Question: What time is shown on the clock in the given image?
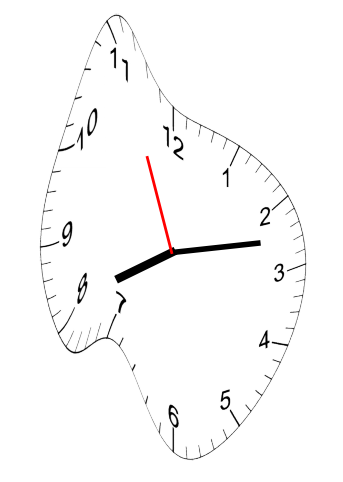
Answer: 08:12:56